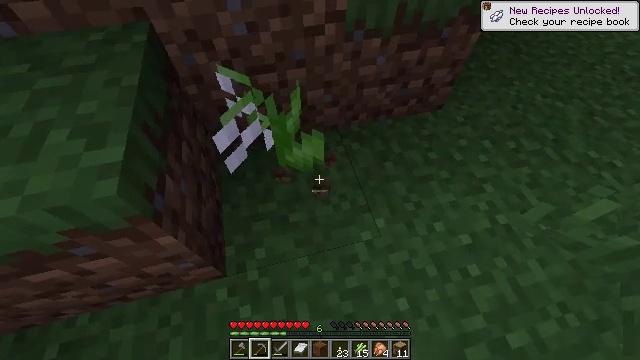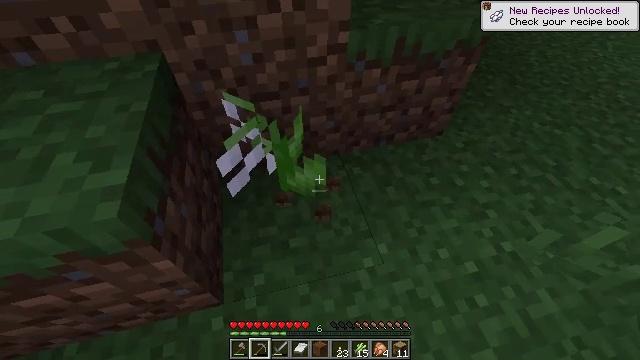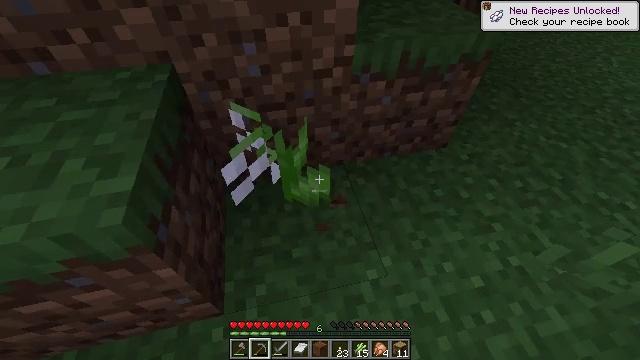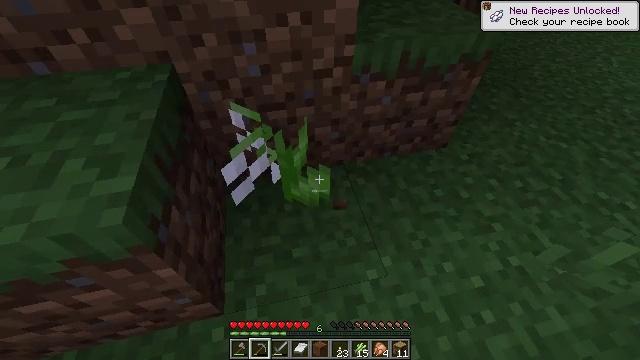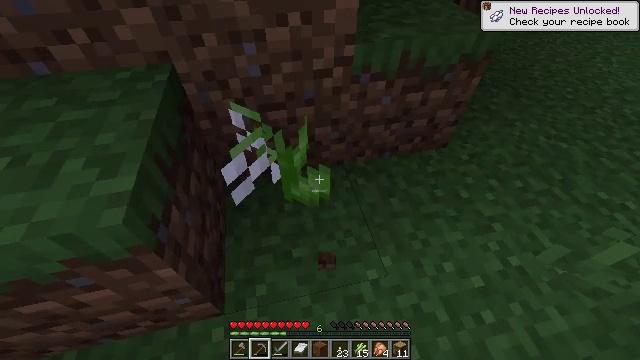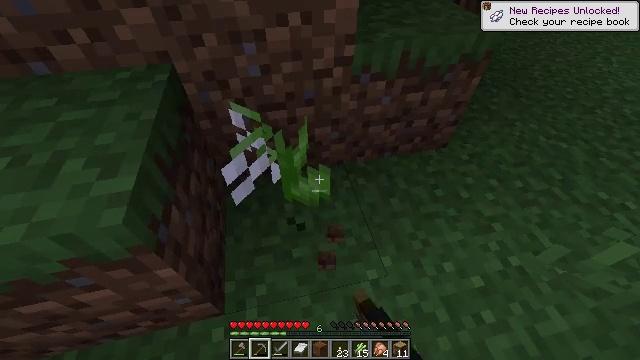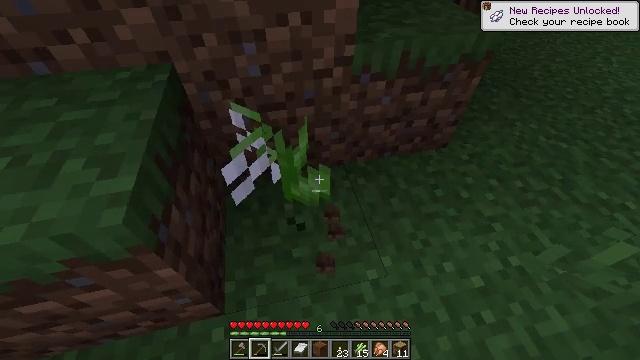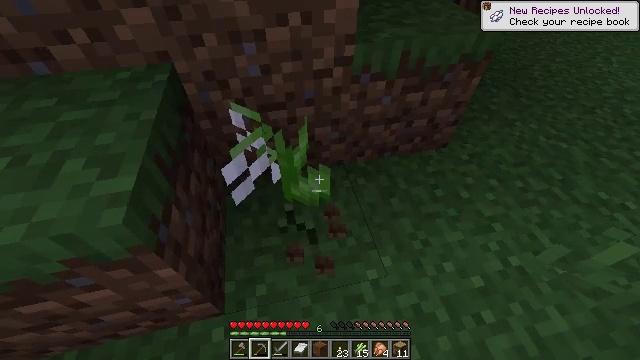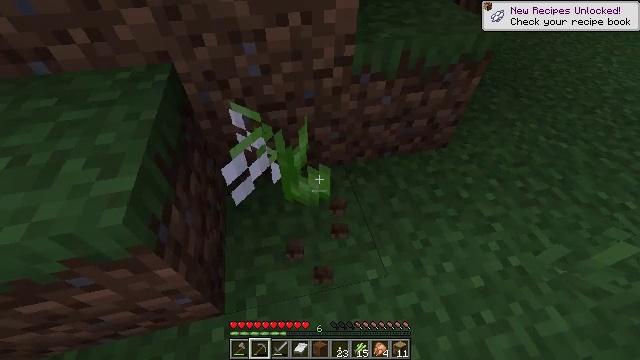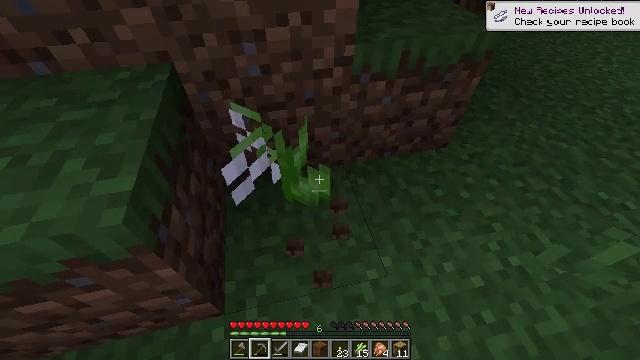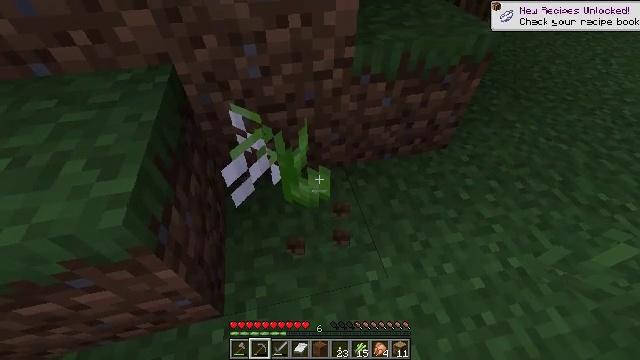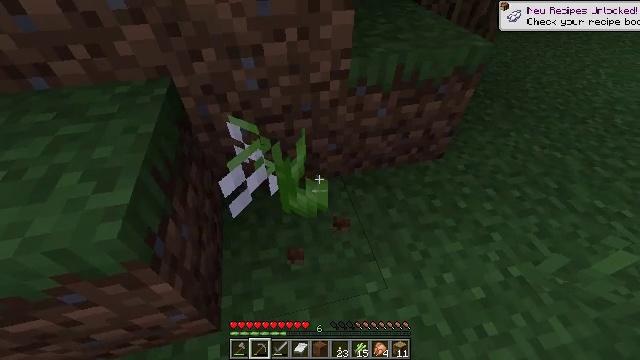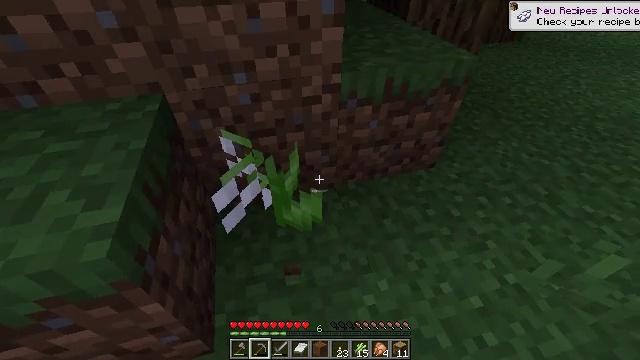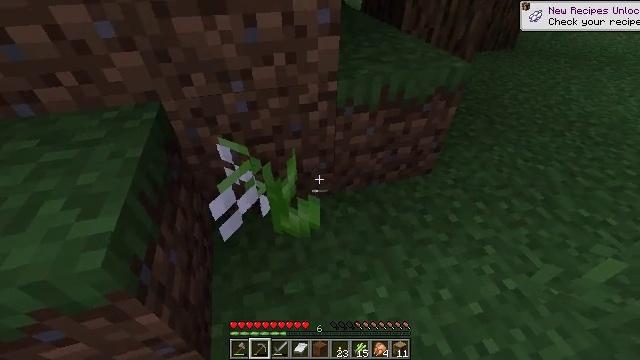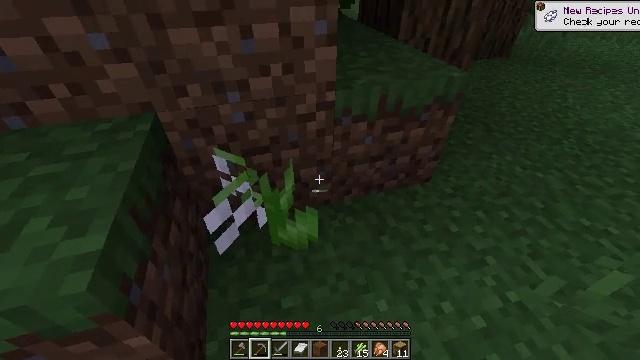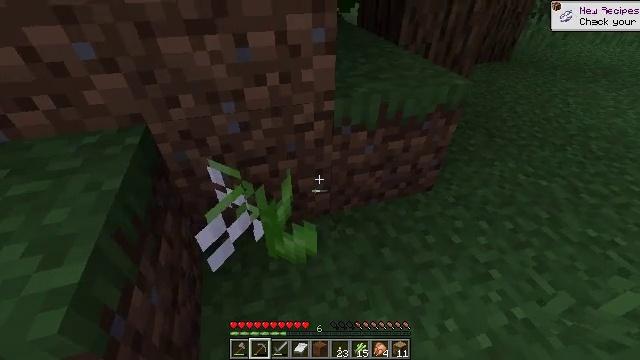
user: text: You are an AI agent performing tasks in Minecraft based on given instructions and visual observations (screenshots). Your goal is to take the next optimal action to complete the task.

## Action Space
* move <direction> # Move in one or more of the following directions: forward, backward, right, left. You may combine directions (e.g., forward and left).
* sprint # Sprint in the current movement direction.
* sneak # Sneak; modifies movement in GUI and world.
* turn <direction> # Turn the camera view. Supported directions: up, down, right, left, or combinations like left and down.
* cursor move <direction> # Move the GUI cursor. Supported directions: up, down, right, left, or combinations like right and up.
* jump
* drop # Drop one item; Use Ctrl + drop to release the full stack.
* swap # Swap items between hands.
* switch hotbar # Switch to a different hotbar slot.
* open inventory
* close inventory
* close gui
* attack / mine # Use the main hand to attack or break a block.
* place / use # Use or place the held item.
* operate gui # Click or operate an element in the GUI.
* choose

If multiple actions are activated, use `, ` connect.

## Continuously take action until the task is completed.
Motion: motion action
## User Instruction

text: Collect the lily of the valley from the ground.
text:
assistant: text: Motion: turn up
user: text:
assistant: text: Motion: turn left and up
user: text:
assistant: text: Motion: no_op
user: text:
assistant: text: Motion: attack / mine
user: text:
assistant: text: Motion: attack / mine
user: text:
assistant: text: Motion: attack / mine
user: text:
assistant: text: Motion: attack / mine
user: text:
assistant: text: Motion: no_op
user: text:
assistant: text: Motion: no_op
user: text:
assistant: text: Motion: no_op
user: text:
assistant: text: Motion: turn up
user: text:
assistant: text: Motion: turn right and up
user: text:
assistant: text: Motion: turn up
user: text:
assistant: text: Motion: move forward, turn up
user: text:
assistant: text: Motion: move forward
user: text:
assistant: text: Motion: move forward
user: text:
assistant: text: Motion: move forward, turn left and down
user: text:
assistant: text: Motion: move forward, turn left and down
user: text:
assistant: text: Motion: turn left and down
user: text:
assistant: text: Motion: no_op
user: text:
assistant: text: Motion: attack / mine
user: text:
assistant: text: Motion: turn left and down, attack / mine
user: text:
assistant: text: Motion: move back, attack / mine
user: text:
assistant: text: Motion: move back
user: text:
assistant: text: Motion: move back, attack / mine
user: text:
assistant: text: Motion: attack / mine
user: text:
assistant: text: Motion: attack / mine
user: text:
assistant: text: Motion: no_op
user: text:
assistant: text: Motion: no_op
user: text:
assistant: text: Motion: attack / mine